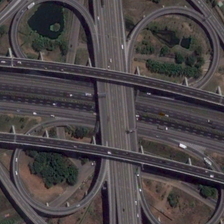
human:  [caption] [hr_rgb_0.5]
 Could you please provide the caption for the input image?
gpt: a small amount of trees grew around the overpass .

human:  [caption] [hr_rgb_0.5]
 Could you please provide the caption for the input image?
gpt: a small amount of trees grew around the overpass .

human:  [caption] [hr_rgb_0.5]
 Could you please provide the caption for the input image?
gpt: a small area of lake is located near an overpass .

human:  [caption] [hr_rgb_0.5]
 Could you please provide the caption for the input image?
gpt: a small area of lake is located near an overpass .

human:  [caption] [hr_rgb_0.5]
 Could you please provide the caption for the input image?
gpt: a small area of lake is located near an overpass .